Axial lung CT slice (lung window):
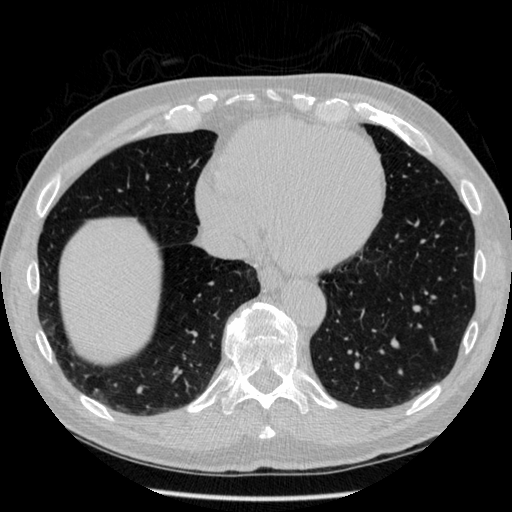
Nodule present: no